Question: Hello Everyone,
I want to add my company logo before the title of the window. Please check the image below, I just want to add my company logo as the Gmail logo in the tab name.
I am using
'title=div(img(src="logo.ico","Company name")' but that doesn't do the job. I appreciate any ideas here.
Thank you

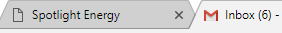
Answer: I think this has been addressed in other questions, but this is how I've done it. The following code goes in the first line of your UI call:
'''
fluidPage(list(tags$head(HTML('<link rel="icon", href="MyIcon.png",
type="image/png" />'))),
div(style="padding: 1px 0px; width: '100%'",
titlePanel(
title="", windowTitle="MyWindowTitle"
)
),
Replace with other UI elements...
)
'''
And then include the icon in a folder called www/ in your app directory.